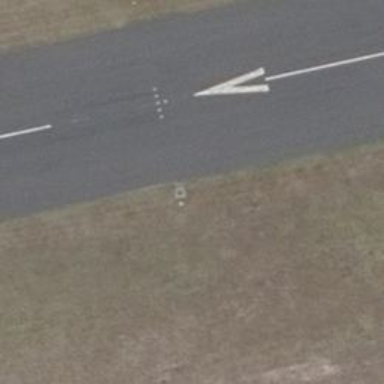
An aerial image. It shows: Aviation light marking the edge of runway.